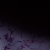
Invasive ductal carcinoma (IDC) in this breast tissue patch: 0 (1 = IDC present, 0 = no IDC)